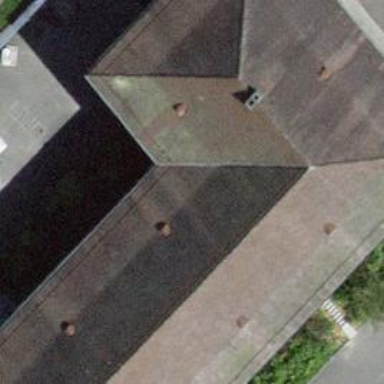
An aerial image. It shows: School building.